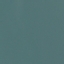
Label: SeaLake